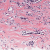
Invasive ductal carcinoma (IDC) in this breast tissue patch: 1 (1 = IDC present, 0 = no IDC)